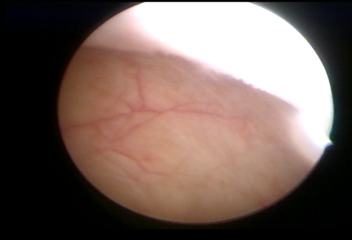
Modality: WLC
Class: Normal mucosa
Bladder cancer association: No